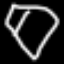
Label: diamond